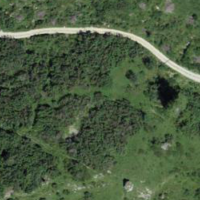
EUNIS habitat code: 32
Species observed at this site:
Parnassia palustris